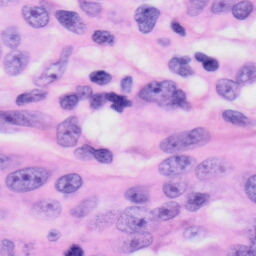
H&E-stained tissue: Skin